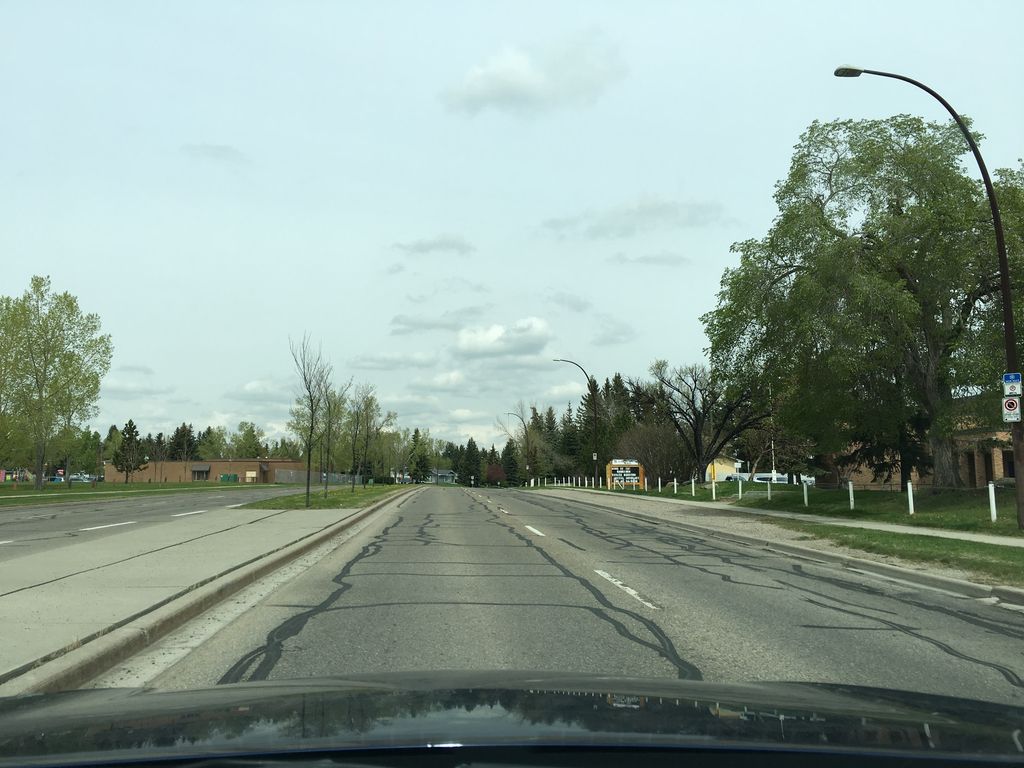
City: calgary